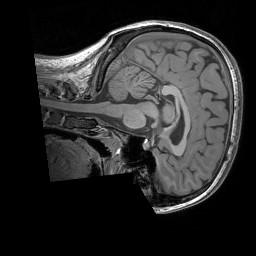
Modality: T1w
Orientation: sagittal
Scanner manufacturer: siemens
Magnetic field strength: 3 T
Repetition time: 1.83 s
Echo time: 0.00303 s